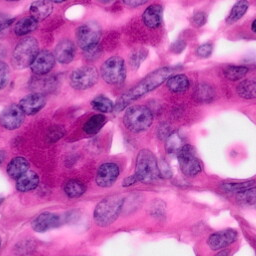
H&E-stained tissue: Pancreatic